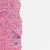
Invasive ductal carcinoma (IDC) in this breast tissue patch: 1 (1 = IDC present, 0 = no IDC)